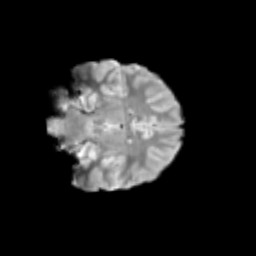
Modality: T2w
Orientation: coronal
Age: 13
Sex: female
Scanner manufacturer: siemens
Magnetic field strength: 3 T
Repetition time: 3.8 s
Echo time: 0.07 s